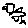
Label: bird